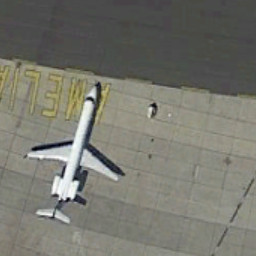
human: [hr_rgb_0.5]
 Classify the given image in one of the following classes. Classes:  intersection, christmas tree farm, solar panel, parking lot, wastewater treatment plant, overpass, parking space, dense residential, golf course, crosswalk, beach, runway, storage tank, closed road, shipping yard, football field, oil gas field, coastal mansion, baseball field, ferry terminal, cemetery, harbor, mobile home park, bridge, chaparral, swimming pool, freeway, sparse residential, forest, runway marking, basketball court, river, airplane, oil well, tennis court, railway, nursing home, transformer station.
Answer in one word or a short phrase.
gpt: airplane